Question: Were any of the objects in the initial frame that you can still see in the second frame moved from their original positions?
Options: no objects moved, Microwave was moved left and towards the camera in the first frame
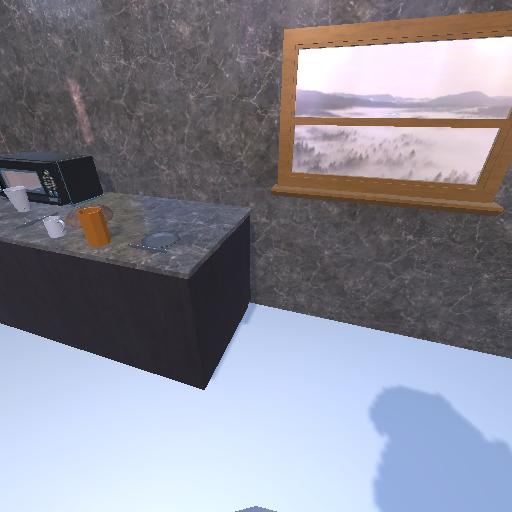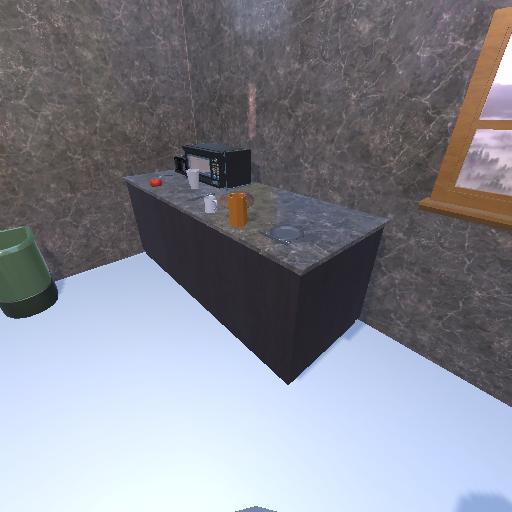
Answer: no objects moved